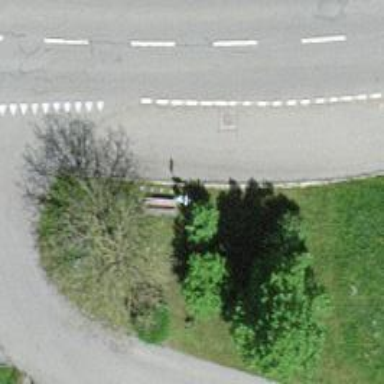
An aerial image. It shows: Bus stop with platform for public transport.